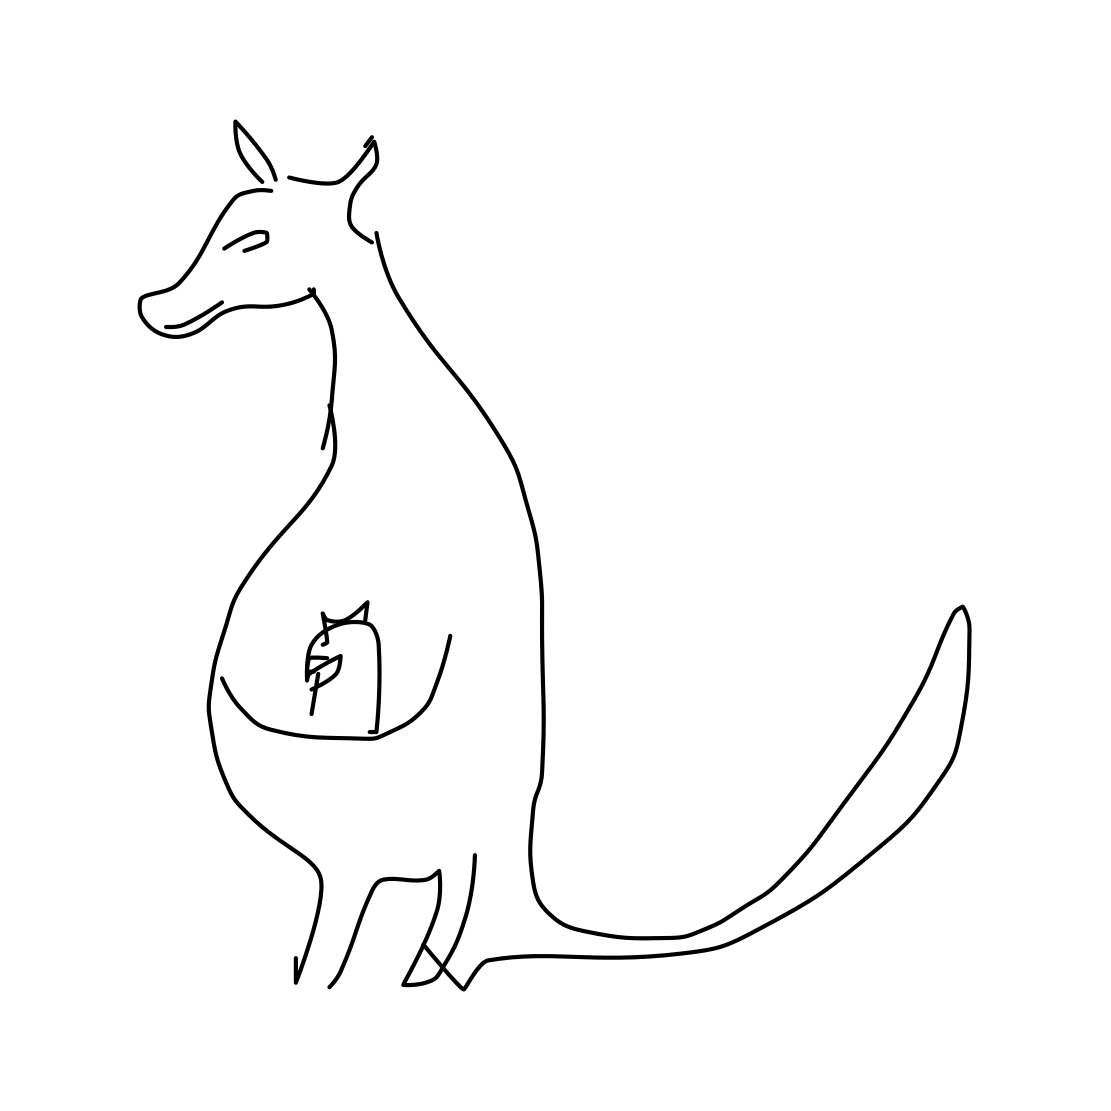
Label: kangaroo